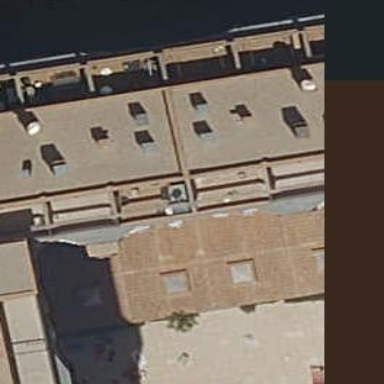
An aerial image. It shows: Part of building.